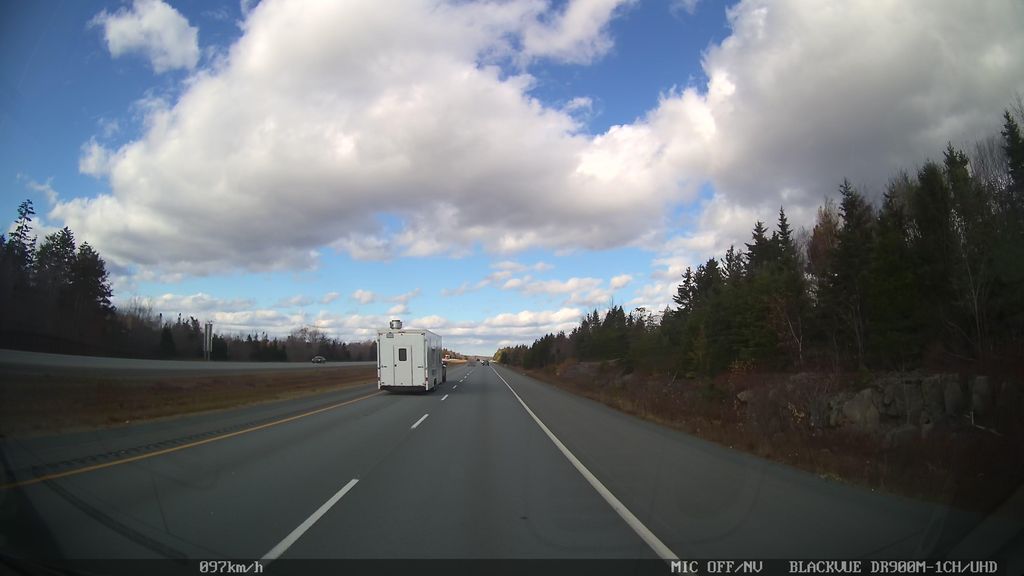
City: halifax